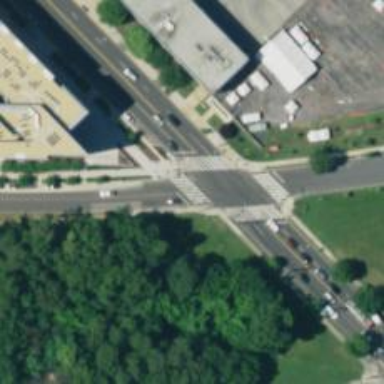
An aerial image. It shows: Marked crossing on the road.